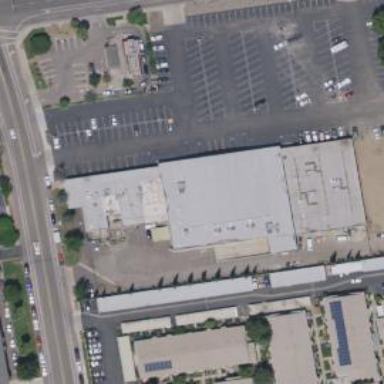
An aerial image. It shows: Building that houses fitness center.